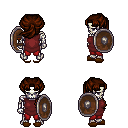
a pixel art fantasy rpg character, male body template, skeleton, maroon tunic, red pants, brown princess hairstyle, brown slippers, shield, four views (front, back, left, right), 2x2 character sprite sheet, small pixel art, hard edges, no anti-aliasing